Question: Sorry for the poor quality of the title. I couldn't think of a better way to phrase this.
For a project I'm currently working on with a few friends, I got myself in the situation where I have created a dynamic form (with reflection) which I now want to validate.
Example (ignore the black box, it contains old form elements which are now irrelevant and i didn't want to confuse you guys):

As you may have guessed already, it is an application for creating a mysql database.
Which is where I get to my problem(s). I want to disable checkboxes if others are checked.
For example: If I check "PrimaryKey" I want to disable the checkbox "Null".
Changing from unsigned to signed changes the numericupdown minimum and maximum etc.
But with reflection and all, I find it difficult to know exactly which checkbox to disable.
I was hoping you guys would have some suggestions.
I have been thinking about this for a while and a few thoughts have come to mind. Maybe these are better solutions than the current one.
Thought 1: I create UserControls for every datatype. Pro's: no problems with reflection and easy identifying of every control in the UserControl for validation. Con's: Copy-Pasting, Lots of UserControls, with a lot of the same controls.
Thought 2: Doing something with the description tags for every property of the classes. Creating rules in the description that allow me to link the checkboxes together. Here I'll only have to copy the rules to every class property and then it should be ok.
I had been thinking of other solutions but I failed to remember them.
I hope you guys can give me a few good pointers/suggestions.
[Edit]
Maybe my code can explain a bit more.
My code:
'''
PropertyInfo[] properties = DataTypes.DataTypes.GetTypeFromString(modelElement.DataType.ToString()).GetType().GetProperties();
foreach (PropertyInfo prop in properties)
{
if (prop.Name != "Label" && prop.Name != "Project" && prop.Name != "Panel")
{
var value = prop.GetValue(modelElement.DataType, null);
if (value != null)
{
tableLayoutPanel1.Controls.Add(new Label { Text = prop.Name, Anchor = AnchorStyles.Left, AutoSize = true });
switch (value.GetType().ToString())
{
case "System.Int32":
NumericUpDown numericUpDown = new NumericUpDown();
numericUpDown.Text = value.ToString();
numericUpDown.Dock = DockStyle.None;
tableLayoutPanel1.Controls.Add(numericUpDown);
break;
case "System.Boolean":
CheckBox checkBox = new CheckBox();
checkBox.Dock = DockStyle.None;
// checkbox will become huge if not for these changes
checkBox.AutoSize = false;
checkBox.Size = new Size(16, 16);
if (value.Equals(true))
{
checkBox.CheckState = CheckState.Checked;
}
tableLayoutPanel1.Controls.Add(checkBox);
break;
default:
MessageBox.Show(@"The following type has not been implemented yet: " + value.GetType());
break;
}
}
}
}
'''
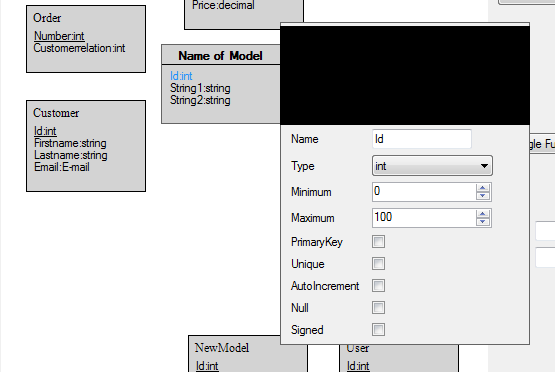
Answer: Here is a mockup from my comments:
'''
// The ViewModel is responsible for handling the actual visual layout of the form.
public class ViewModel {
// Fire this when your ViewModel changes
public event EventHandler WindowUpdated;
public Boolean IsIsNullCheckBoxVisible { get; private set; }
// This method would contain the actual logic for handling window changes.
public void CalculateFormLayout() {
Boolean someLogic = true;
// If the logic is true, set the isNullCheckbox to true
if (someLogic) {
IsIsNullCheckBoxVisible = true;
}
// Inform the UI to update
UpdateVisual();
}
// This fires the 'WindowUpdated' event.
public void UpdateVisual() {
if (WindowUpdated != null) {
WindowUpdated(this, new EventArgs());
}
}
}
public class TheUI : Form {
// Attach to the viewModel;
ViewModel myViewModel = new ViewModel();
CheckBox isNullCheckBox = new CheckBox();
public TheUI() {
this.myViewModel.WindowUpdated += myViewModel_WindowUpdated;
}
void myViewModel_WindowUpdated(object sender, EventArgs e) {
// Update the view here.
// Notie that all we do in the UI is to update the visual based on the
// results from the ViewModel;
this.isNullCheckBox.Visible = myViewModel.IsIsNullCheckBoxVisible;
}
}
'''
The basic idea here is that you ensure that the UI does . It's role should just be to update. Update what? That's for the 'ViewModel' class to decide. We perform all of the updating logic in the 'ViewModel' class, and then when the updating computations are done, we call the 'UpdateVisual()' event, which tells the UI that it needs to represent itself. When the 'WindowUpdated' Event occurs, the UI just responds by displaying the configuration set up by the 'ViewModel'.
This may seem like a lot of work to set up initially, but once in place it will save you tons and tons of time down the road. Let me know if you have any questions.